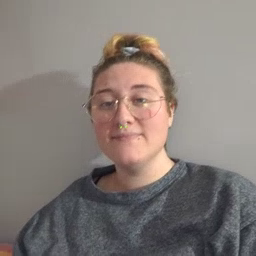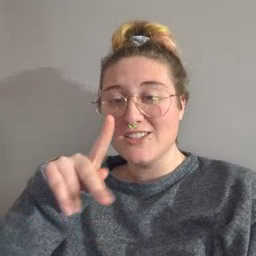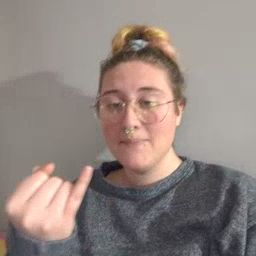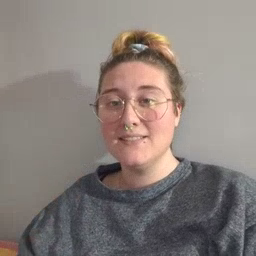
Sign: pajamas